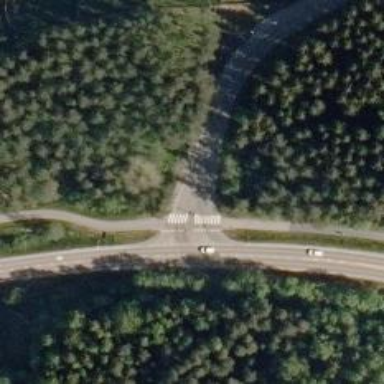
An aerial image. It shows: Uncontrolled crossing on the road.